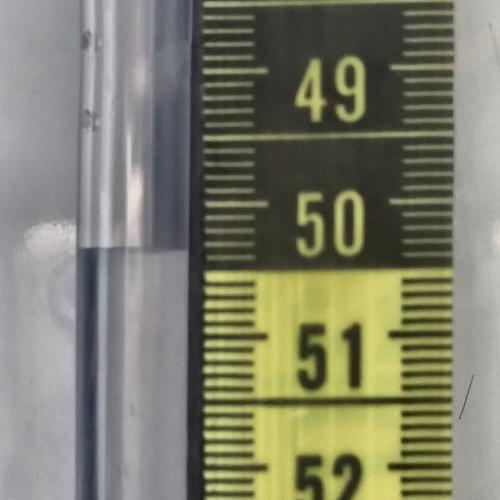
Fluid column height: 50.3 cm